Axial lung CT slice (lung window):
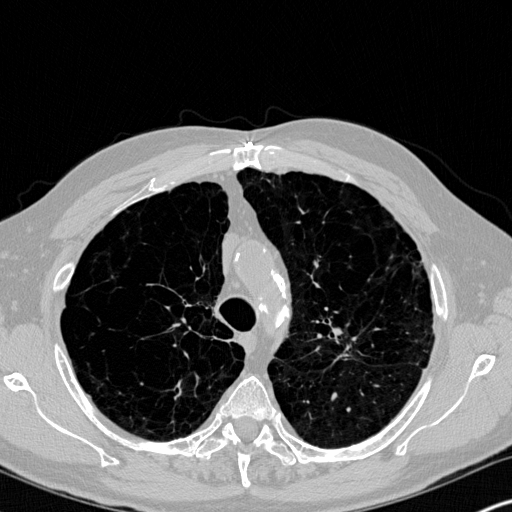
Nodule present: no